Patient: sex M, age 73
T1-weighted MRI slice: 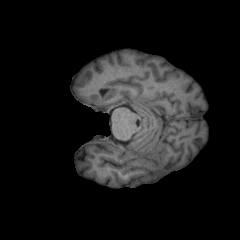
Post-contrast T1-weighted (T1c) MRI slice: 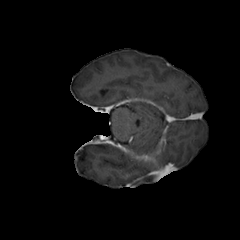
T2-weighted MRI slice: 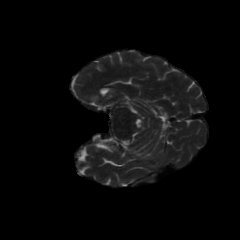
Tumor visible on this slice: no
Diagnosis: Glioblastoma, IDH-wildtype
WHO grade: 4